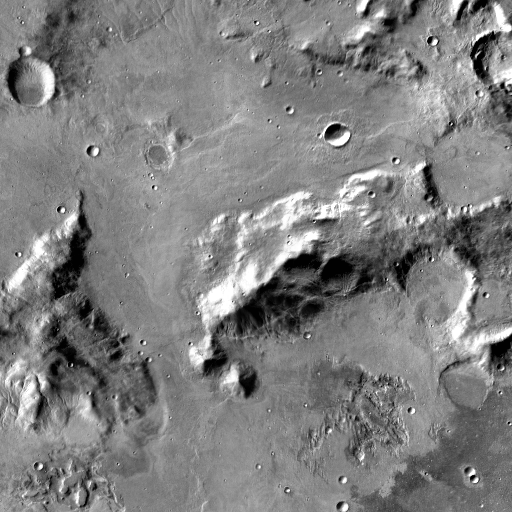
Crater classes present: Background, Other, Buried